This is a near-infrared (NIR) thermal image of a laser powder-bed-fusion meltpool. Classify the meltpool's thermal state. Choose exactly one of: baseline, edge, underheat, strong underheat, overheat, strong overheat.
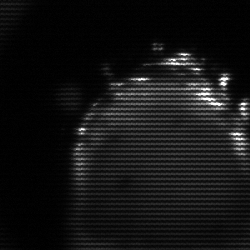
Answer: edge